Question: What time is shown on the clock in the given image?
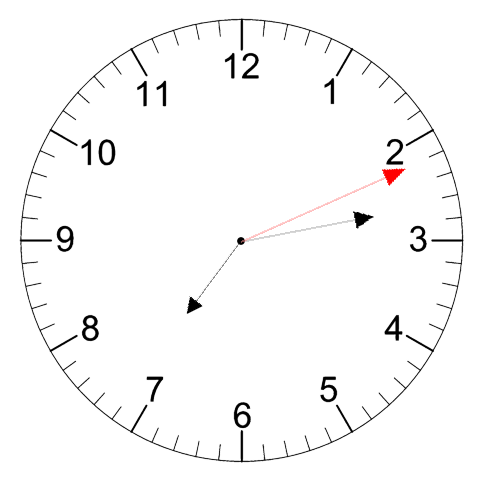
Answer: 07:13:11